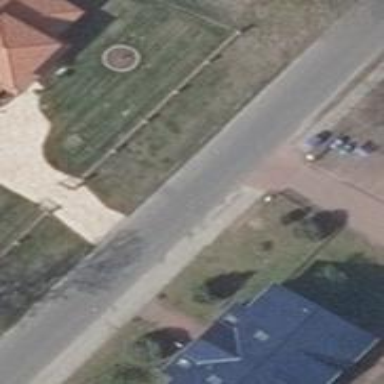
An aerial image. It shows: Unclassified road with asphalt surface.